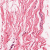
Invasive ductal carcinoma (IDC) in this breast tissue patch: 0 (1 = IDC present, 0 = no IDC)